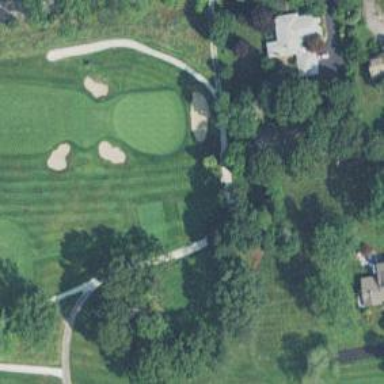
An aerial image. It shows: Path for both roads and golfers.